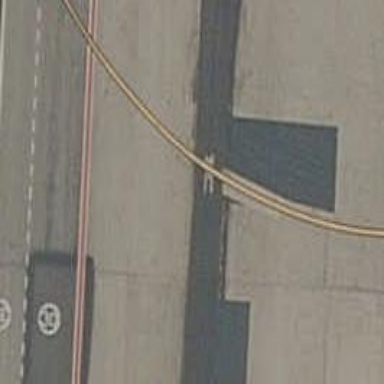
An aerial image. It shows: Airport parking position.